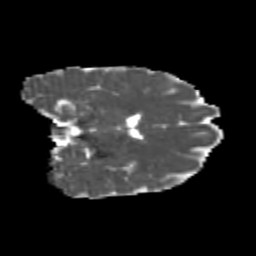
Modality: MD
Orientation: coronal
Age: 22
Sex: female
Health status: healthy
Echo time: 0.074 s